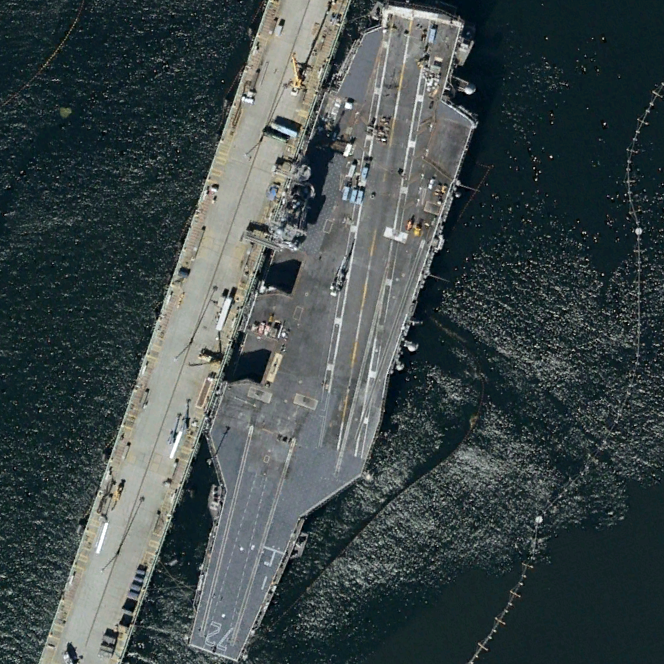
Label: aircraft_carrier